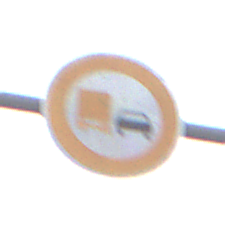
Verkehrszeichen: UeberholverbotKraftfahrzeuge
Umgebung: Outdoor, Nature
Tageszeit: Midday
Wetter: PartlyCloudy
Licht: Natural
Jahreszeit: NotSpecified
Kontrast: LowContrast